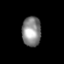
Tissue: prostate
Cell type: Myeloid cells
Senescence score: 0.7881
Nuclear area (px): 558
Mean DAPI intensity: 135.41